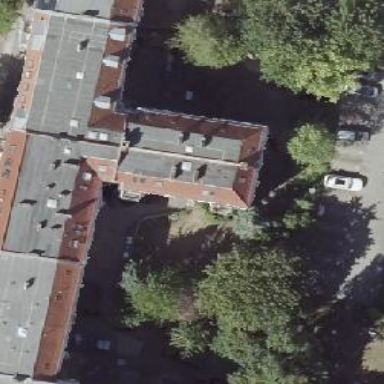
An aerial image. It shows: Building consisting of apartments with double saltbox roof shape.